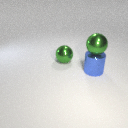
large green metal sphere to the left of large blue metal cylinder